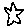
Label: star